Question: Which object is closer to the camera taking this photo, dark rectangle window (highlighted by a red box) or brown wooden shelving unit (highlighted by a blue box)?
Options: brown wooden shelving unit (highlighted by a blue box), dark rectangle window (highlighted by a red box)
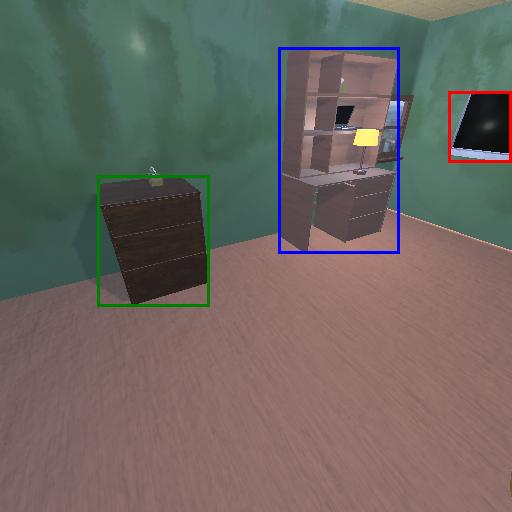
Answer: brown wooden shelving unit (highlighted by a blue box)